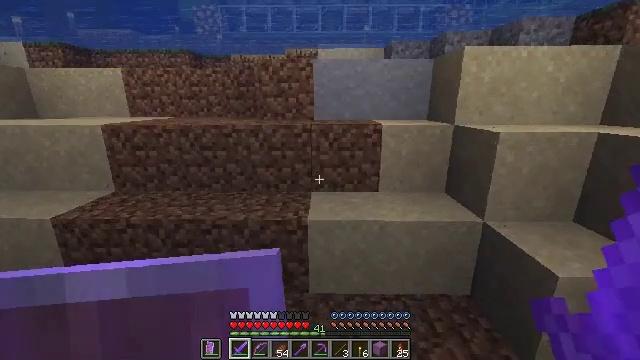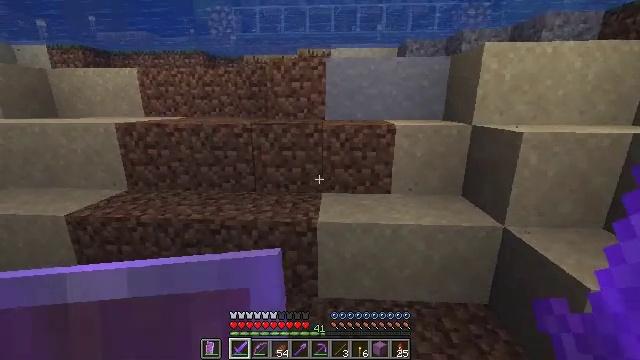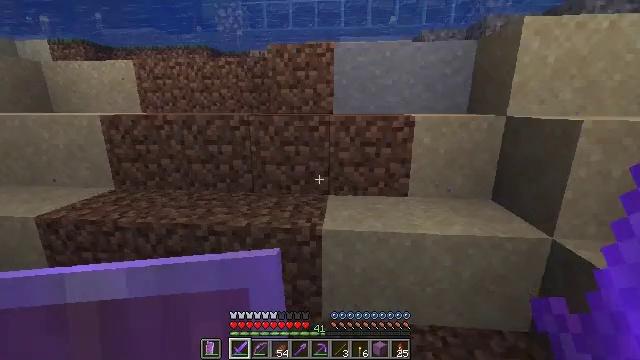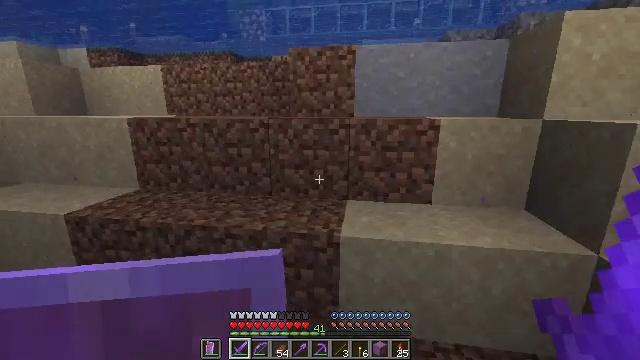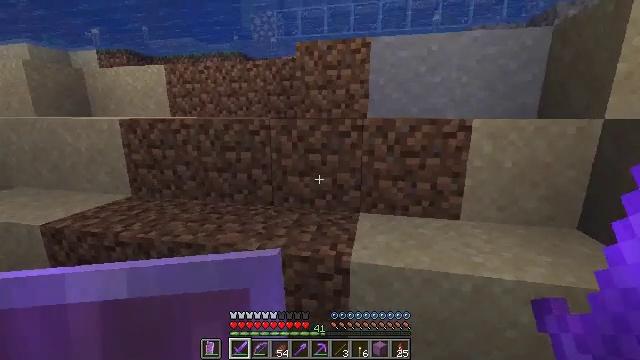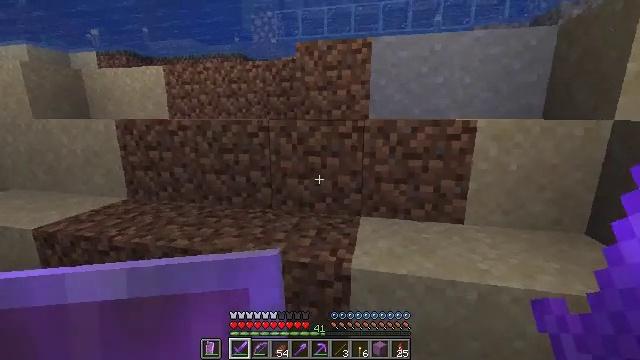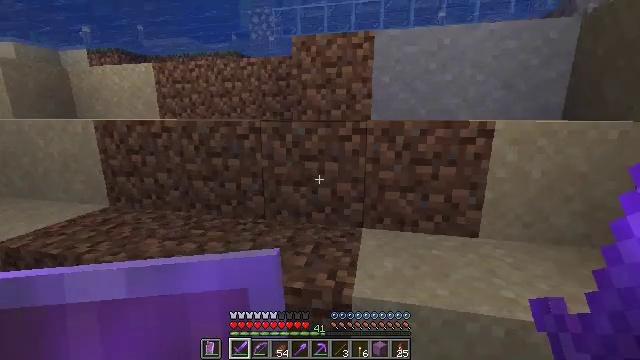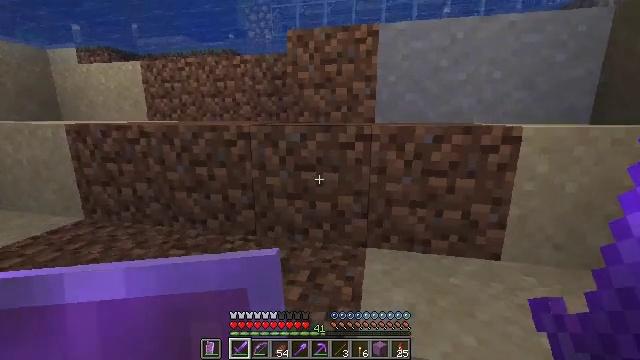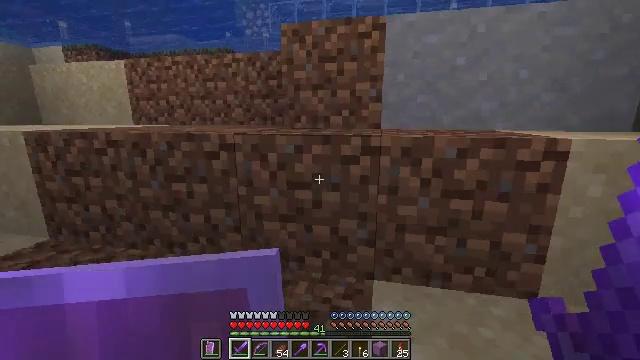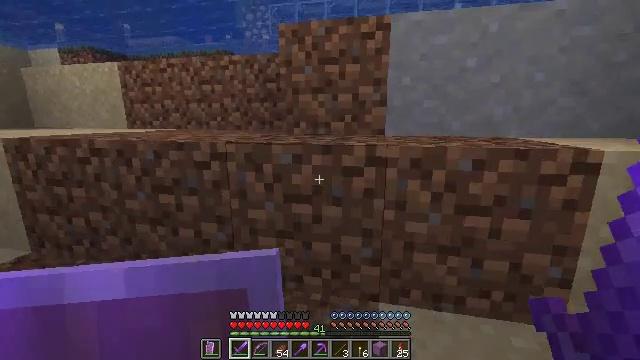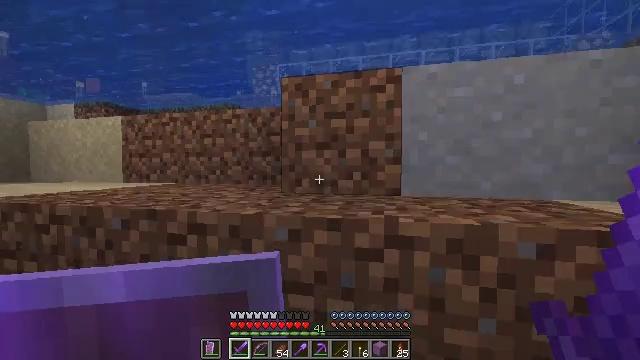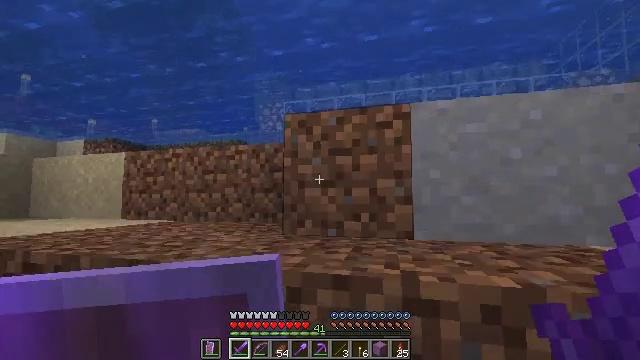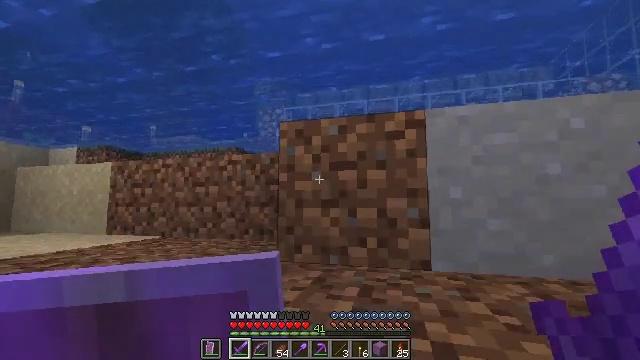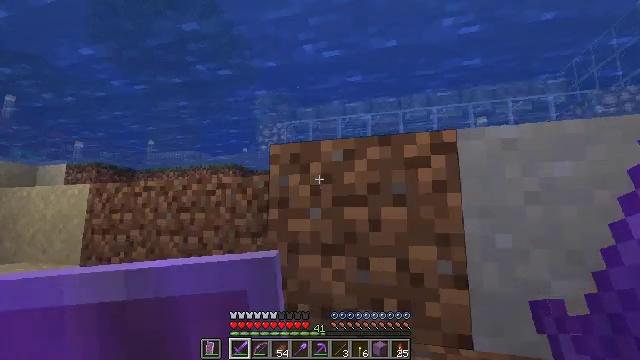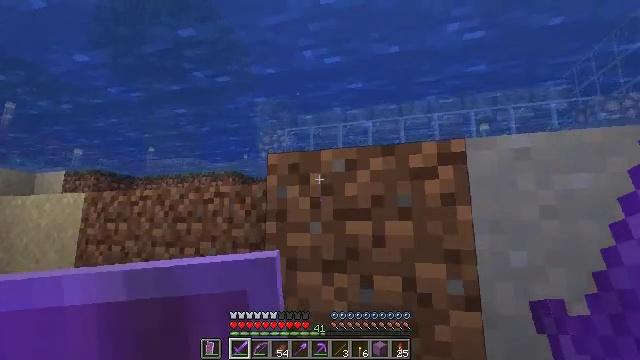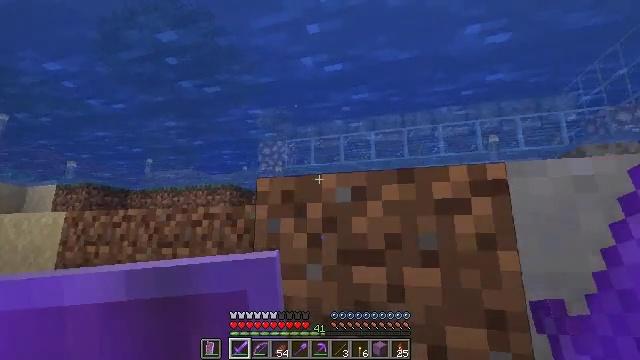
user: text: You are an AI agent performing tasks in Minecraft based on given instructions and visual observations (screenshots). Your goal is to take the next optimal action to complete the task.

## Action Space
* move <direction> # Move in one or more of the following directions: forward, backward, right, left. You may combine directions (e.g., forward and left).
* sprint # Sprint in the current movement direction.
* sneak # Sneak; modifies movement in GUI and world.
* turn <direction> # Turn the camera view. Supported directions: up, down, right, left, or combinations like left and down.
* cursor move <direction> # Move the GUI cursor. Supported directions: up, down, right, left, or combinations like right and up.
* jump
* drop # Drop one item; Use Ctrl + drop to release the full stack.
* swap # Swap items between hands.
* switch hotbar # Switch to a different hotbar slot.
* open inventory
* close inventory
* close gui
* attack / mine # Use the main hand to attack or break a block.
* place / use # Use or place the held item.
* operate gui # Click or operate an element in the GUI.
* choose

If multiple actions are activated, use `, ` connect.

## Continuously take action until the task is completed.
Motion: motion action
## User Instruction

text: Collect a dandelion flower.
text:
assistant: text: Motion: move forward, sprint, turn left
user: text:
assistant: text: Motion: move forward, sprint, turn left
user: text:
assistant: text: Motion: move forward, sprint, turn left, jump
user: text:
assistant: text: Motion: move forward, sprint, turn left, jump
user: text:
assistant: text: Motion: move forward, sprint, jump
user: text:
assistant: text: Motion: move forward, sprint, jump
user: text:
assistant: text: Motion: move forward, sprint, jump
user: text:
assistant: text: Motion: move forward, sprint, jump
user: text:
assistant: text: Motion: move forward, sprint, jump
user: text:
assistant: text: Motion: move forward, sprint, turn left and up, jump
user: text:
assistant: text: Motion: move forward, sprint, turn left and up, jump
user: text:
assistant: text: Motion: move forward, sprint, turn up, jump
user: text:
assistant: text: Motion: move forward, sprint, turn up, jump
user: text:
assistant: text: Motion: move forward, sprint, turn up, jump
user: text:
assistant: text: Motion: move forward, sprint, turn up, jump
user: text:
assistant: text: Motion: move forward, sprint, jump
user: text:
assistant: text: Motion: move forward, sprint, jump
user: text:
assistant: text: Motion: move forward, sprint, jump
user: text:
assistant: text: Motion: move forward, sprint
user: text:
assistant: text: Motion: move forward, sprint
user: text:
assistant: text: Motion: move forward, sprint
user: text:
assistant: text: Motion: move forward, sprint
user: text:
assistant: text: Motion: move forward, sprint, turn left and down
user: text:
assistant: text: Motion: move forward, sprint, turn left and down
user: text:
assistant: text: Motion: move forward, sprint
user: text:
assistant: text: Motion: move forward, sprint, turn left and down
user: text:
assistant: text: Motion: move forward, sprint, turn left and down
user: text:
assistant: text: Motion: move forward, sprint, turn left and down, jump
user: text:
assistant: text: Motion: move forward, sprint, turn left and down, jump
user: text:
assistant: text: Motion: move forward, sprint, turn left and down, jump